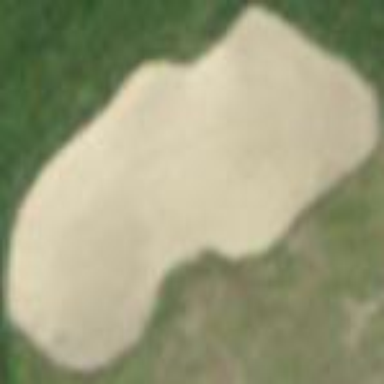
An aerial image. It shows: Bunker filled with sand on golf course.